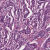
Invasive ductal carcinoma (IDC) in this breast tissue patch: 1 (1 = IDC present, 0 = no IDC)